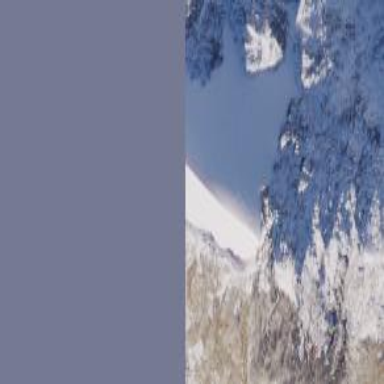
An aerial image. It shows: Stunning view of glacier.